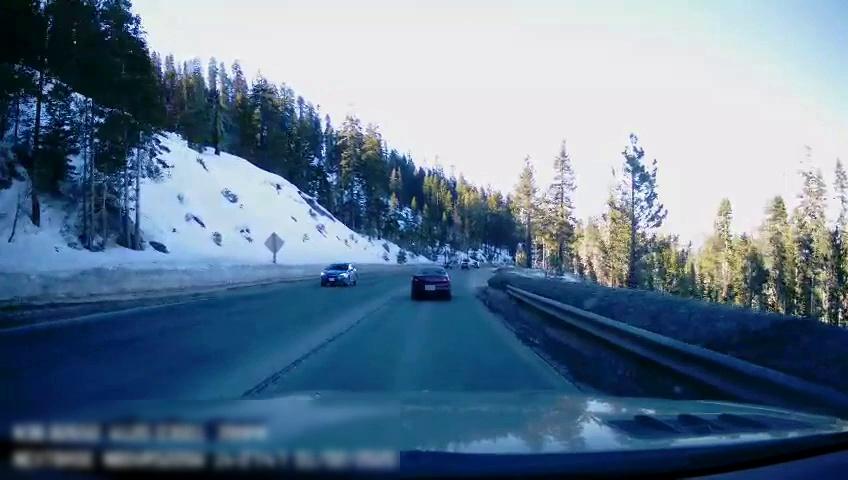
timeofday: Day
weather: Sunny
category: Drivable Space
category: Vehicles | Car
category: Vehicles | Car
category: Lanes | Opposite Lane
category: Lanes | Opposite Lane
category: Lanes | Current Lane